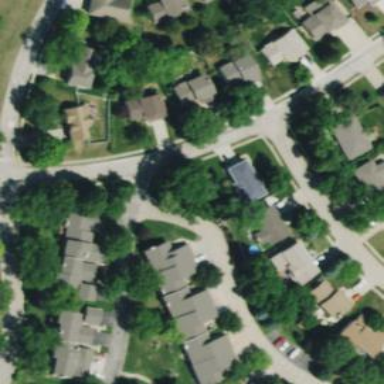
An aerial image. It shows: Living street.